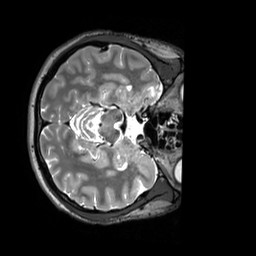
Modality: T2w
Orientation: axial
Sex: male
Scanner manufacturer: siemens
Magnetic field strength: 3 T
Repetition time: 3.2 s
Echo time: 0.409 s